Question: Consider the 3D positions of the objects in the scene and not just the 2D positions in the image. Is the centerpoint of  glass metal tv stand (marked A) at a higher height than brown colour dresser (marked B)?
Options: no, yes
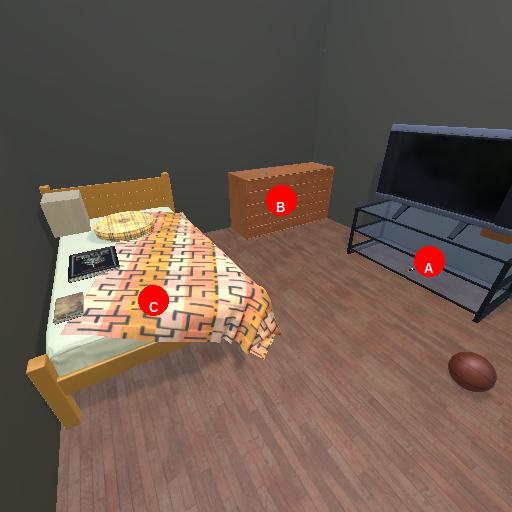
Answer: no